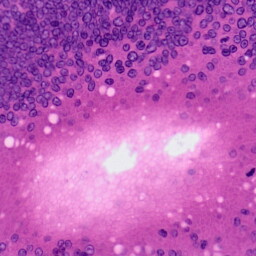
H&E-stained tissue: Colon